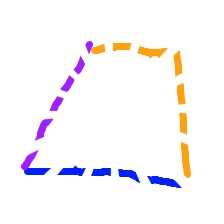
Shape: trapezoid